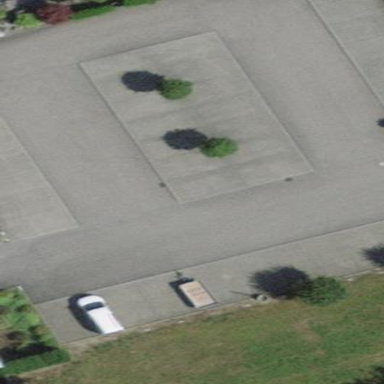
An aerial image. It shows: Parking area with surface.